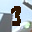
Label: 3